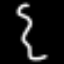
Label: squiggle